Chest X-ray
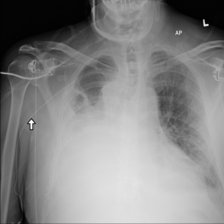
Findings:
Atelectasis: negative
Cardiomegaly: negative
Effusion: negative
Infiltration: negative
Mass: positive
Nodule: negative
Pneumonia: negative
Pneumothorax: negative
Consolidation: positive
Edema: negative
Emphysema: negative
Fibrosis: negative
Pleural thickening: negative
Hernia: negative